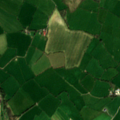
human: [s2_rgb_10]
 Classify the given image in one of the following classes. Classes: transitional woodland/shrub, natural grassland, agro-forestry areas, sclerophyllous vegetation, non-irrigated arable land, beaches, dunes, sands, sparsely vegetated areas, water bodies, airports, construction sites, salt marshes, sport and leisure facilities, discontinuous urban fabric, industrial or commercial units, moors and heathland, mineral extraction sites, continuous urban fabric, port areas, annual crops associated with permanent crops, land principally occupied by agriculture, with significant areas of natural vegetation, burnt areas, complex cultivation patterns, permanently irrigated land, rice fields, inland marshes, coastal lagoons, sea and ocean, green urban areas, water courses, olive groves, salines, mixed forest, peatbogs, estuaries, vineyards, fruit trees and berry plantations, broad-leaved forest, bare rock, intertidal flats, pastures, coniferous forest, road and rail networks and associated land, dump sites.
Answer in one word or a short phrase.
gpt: pastures